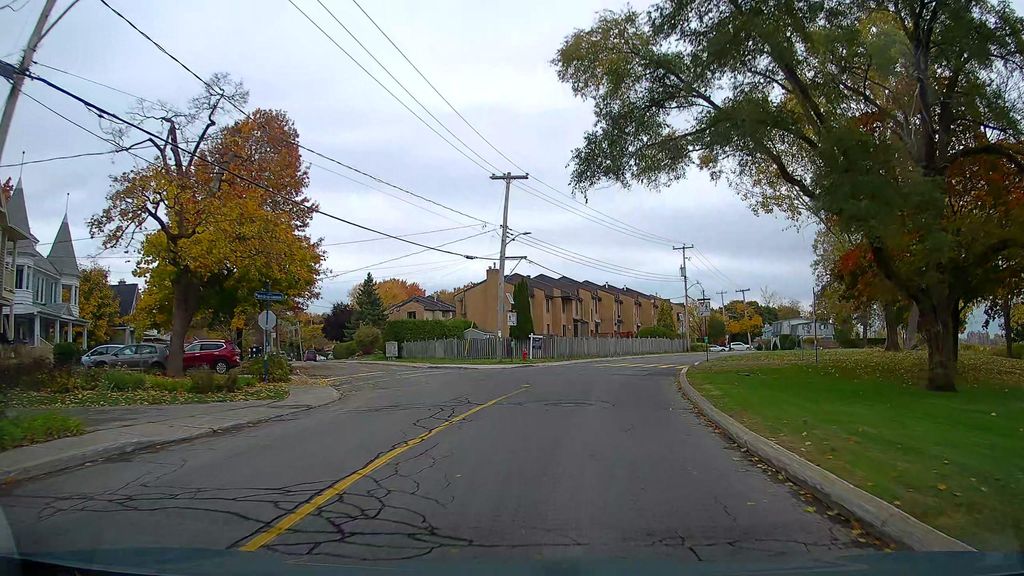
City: montreal